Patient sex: F
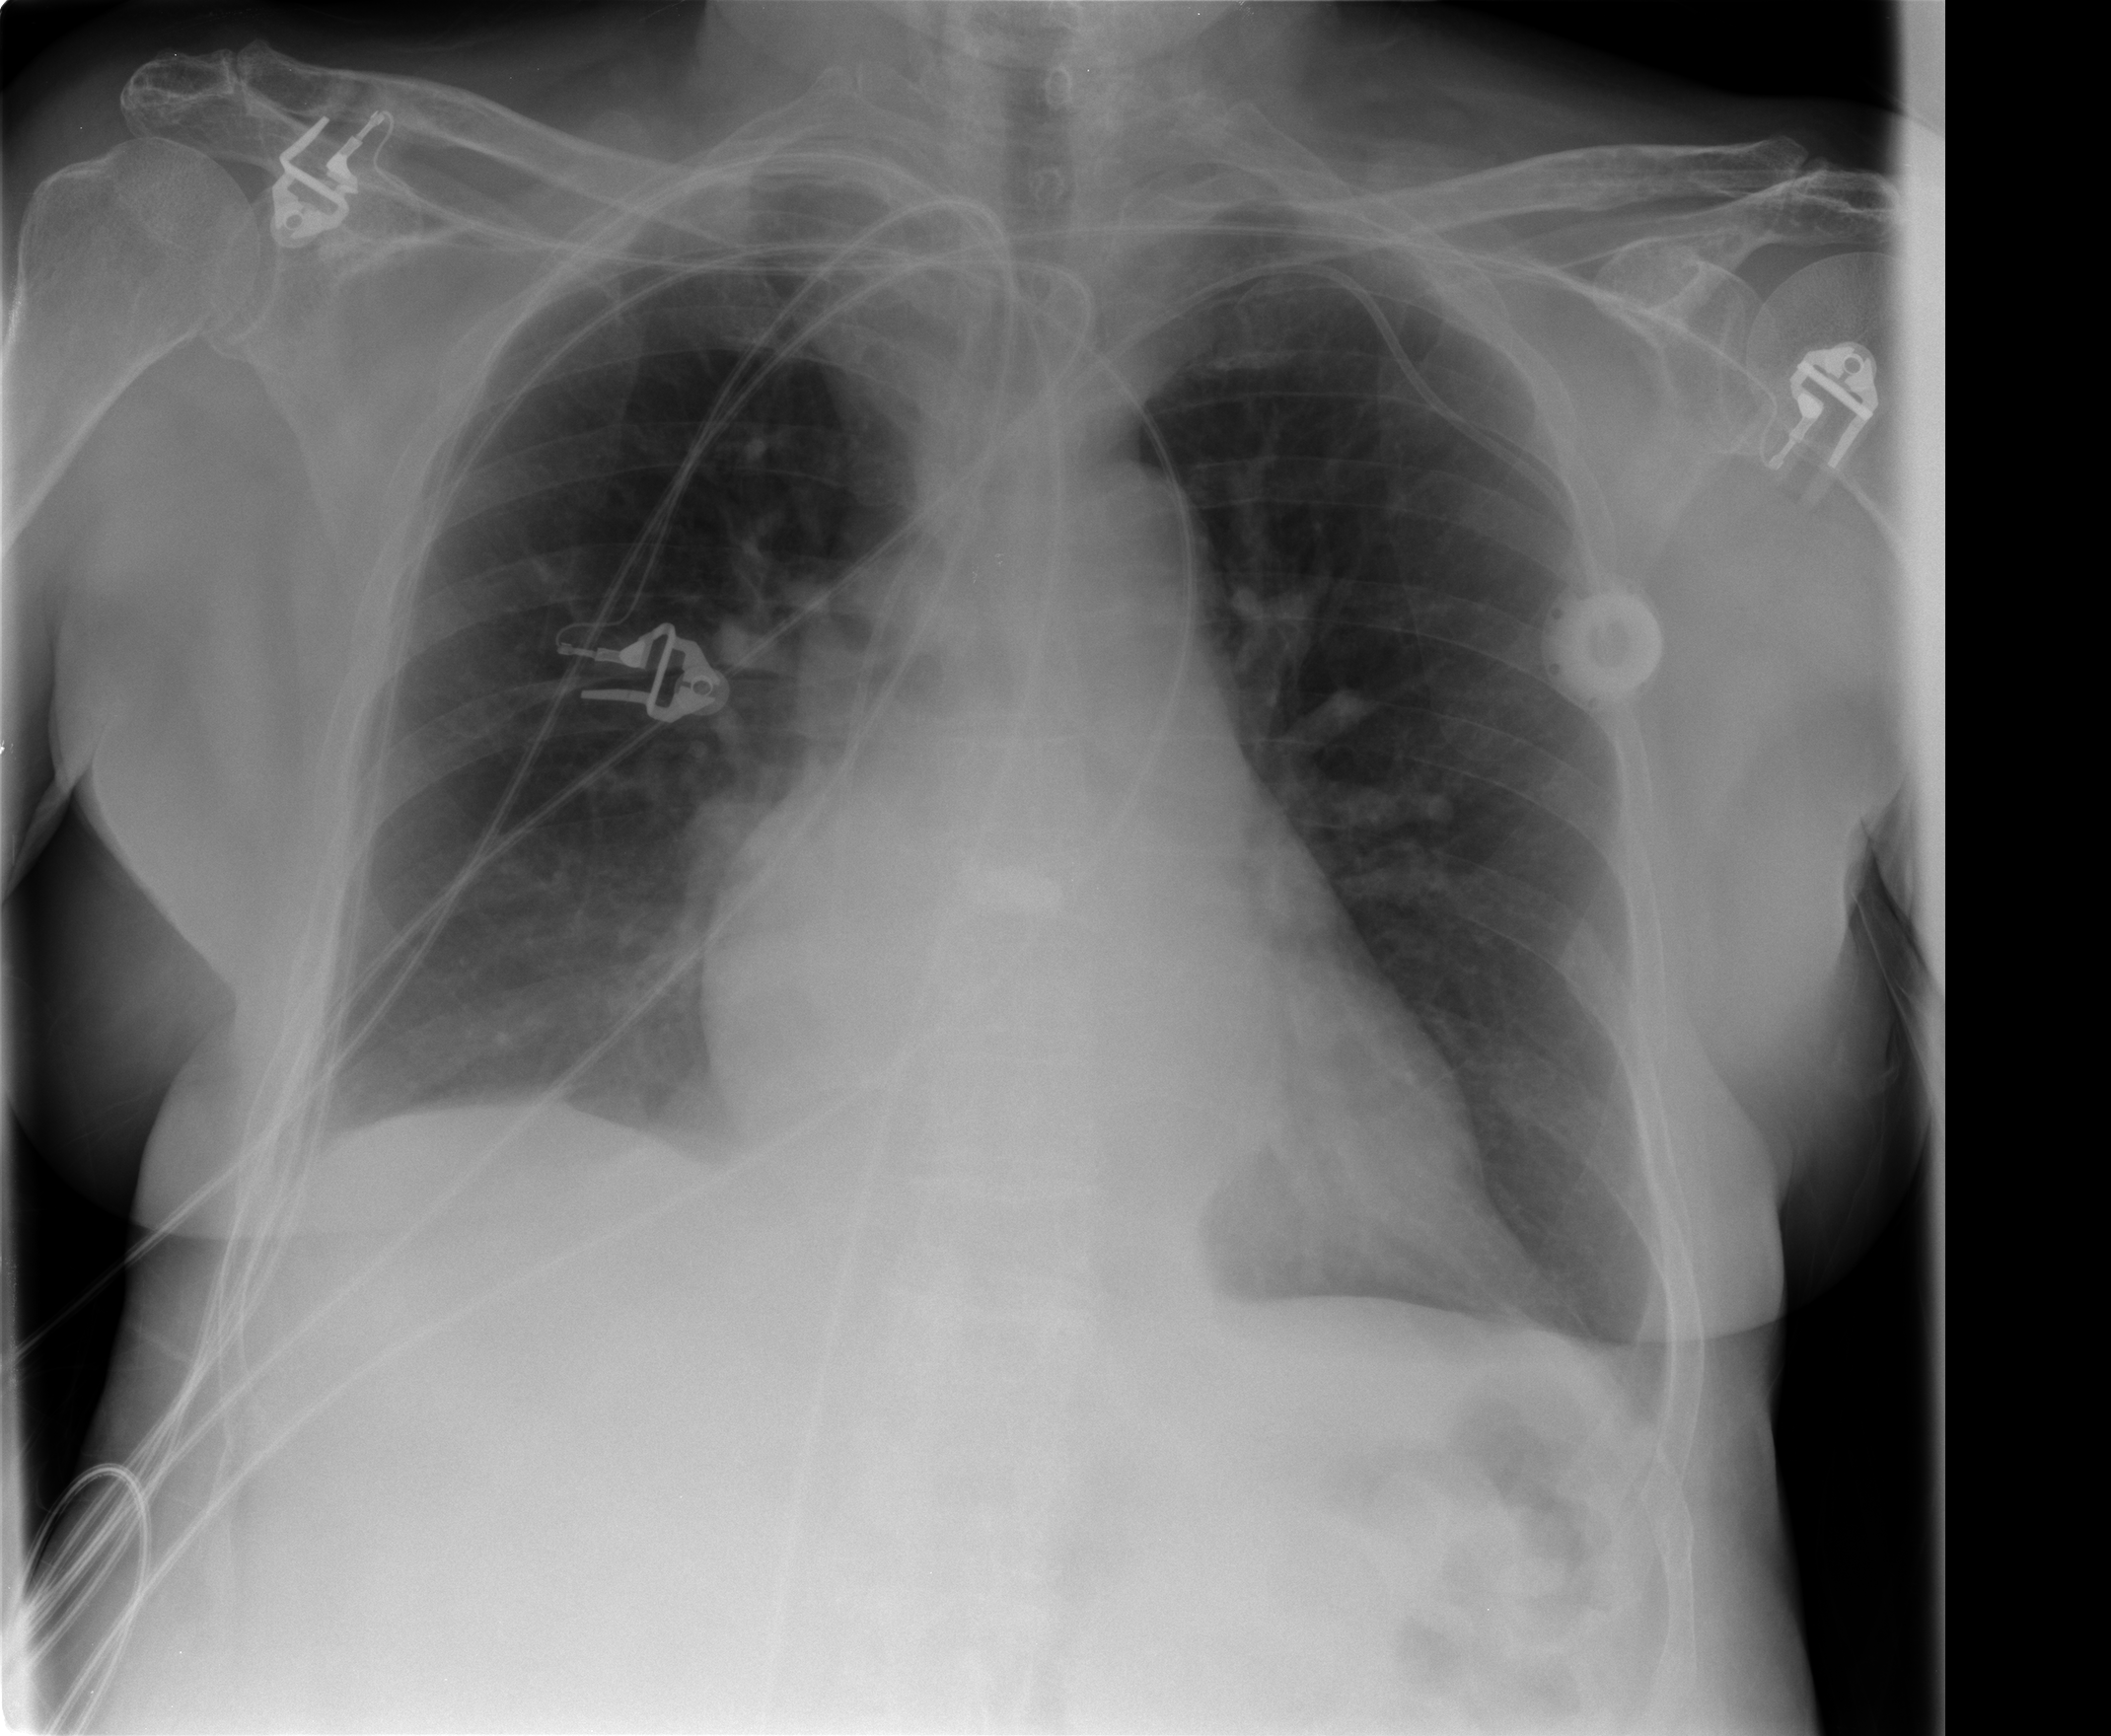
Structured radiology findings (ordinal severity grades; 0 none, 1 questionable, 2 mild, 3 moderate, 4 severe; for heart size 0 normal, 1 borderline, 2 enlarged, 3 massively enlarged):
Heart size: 2
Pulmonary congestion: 1
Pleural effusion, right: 0
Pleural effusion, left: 0
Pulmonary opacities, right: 0
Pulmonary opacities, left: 0
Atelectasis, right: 0
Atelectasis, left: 0